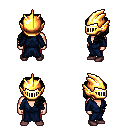
a pixel art fantasy rpg character, male body template, human, light skin, blue robe, red pants, black princess hairstyle, gold helm, maroon shoes, four views (front, back, left, right), 2x2 character sprite sheet, small pixel art, hard edges, no anti-aliasing